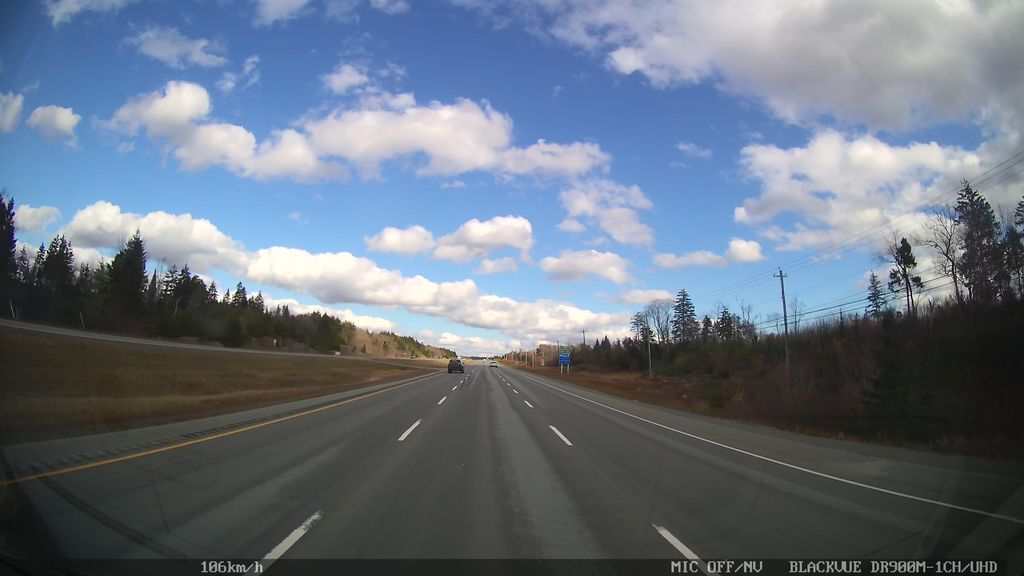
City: halifax